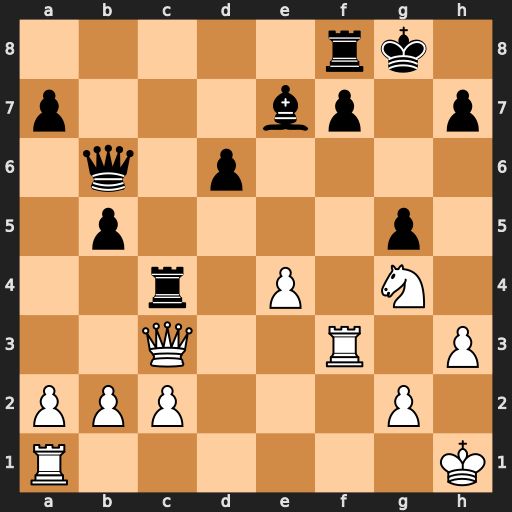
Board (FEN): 5rk1/p3bp1p/1q1p4/1p4p1/2r1P1N1/2Q2R1P/PPP3P1/R6K
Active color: w
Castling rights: -
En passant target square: -
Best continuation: Nh6#